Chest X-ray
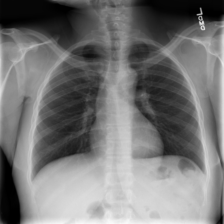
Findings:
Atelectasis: negative
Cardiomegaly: negative
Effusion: negative
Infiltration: negative
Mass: negative
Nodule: negative
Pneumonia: negative
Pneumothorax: negative
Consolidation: negative
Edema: negative
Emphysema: negative
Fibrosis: negative
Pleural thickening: negative
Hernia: negative